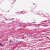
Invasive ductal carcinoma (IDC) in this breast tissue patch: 0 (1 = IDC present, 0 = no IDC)